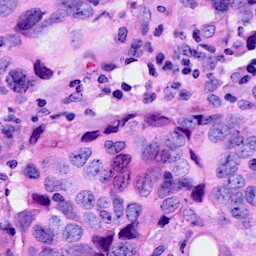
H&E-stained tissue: Breast